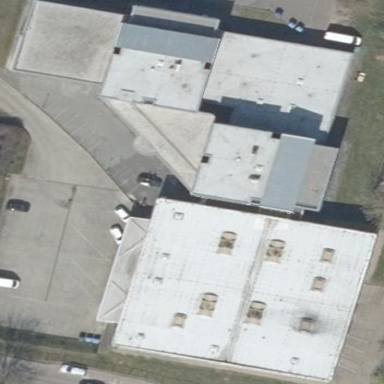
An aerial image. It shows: Industrial building.